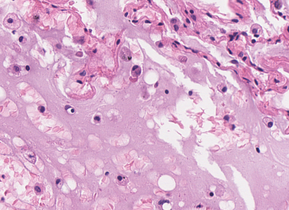
Tumor epithelial tissue: no
Tumor-associated stroma tissue: no
Normal tissue: yes